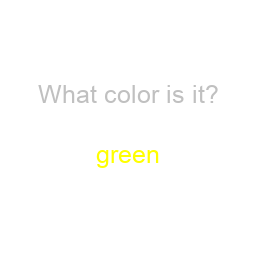
Color: yellow
Color name shown: green
Background color: white
Question text color: silver